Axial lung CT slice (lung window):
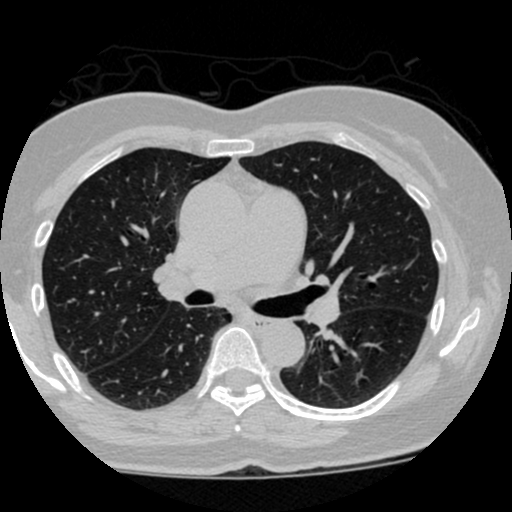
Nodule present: no